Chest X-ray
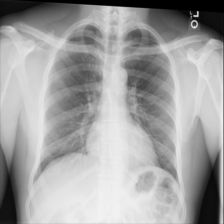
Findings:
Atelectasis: negative
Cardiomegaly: negative
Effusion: negative
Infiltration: negative
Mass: negative
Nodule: negative
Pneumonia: negative
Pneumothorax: negative
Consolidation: negative
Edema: negative
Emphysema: negative
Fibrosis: negative
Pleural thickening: negative
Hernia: negative